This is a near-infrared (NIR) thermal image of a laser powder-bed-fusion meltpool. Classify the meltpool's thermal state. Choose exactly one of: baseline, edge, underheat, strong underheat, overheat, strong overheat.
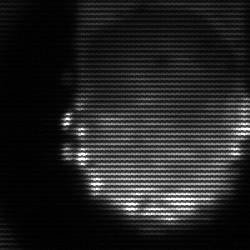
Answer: baseline